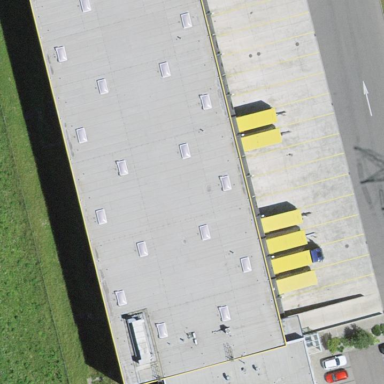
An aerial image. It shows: Commercial building.